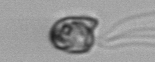
Label: flagellate_morphotype1